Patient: sex F, age 56
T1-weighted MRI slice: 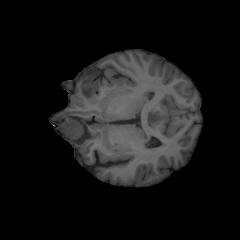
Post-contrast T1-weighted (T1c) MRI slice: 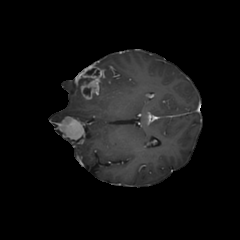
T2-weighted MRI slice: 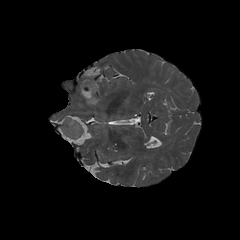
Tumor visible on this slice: yes
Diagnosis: Glioblastoma, IDH-wildtype
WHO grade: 4